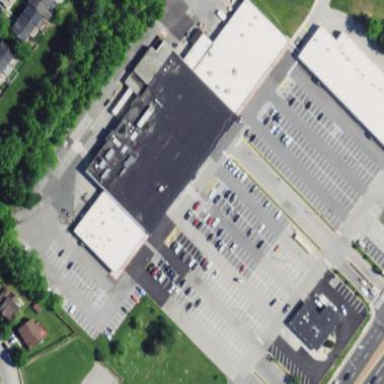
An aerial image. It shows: Retail area.